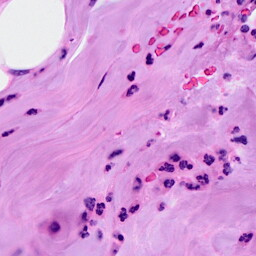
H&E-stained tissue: Breast